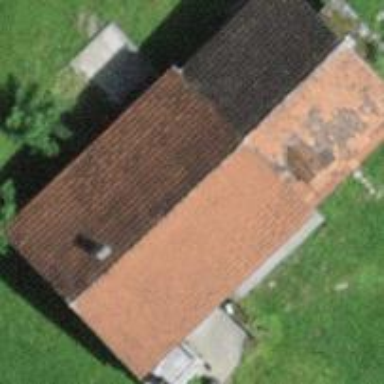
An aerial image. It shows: Gabled roof on farm auxiliary building.